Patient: sex F, age 57
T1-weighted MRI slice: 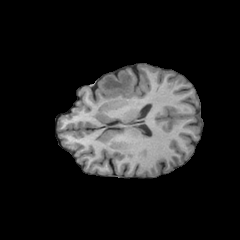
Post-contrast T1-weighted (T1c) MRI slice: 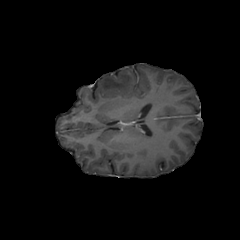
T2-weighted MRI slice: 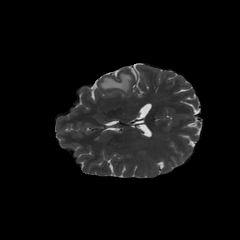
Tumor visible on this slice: yes
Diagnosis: Glioblastoma, IDH-wildtype
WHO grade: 4